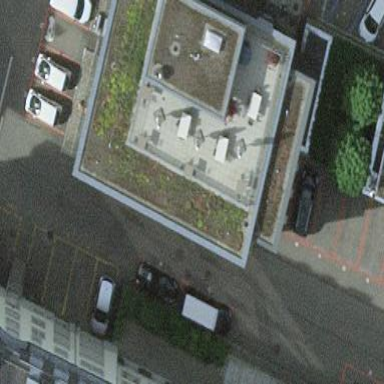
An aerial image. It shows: Office building with flat roof.